Interaction volume radius: 10 \u00c5
Interaction volume height: 10 \u00c5
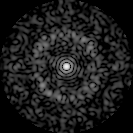
Disorder parameter: 0.7995